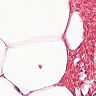
Metastatic tissue present: no